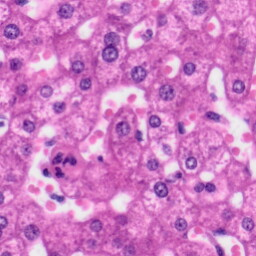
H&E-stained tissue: Liver